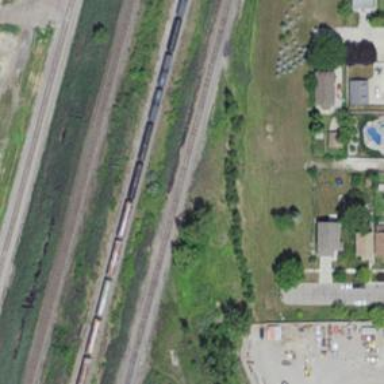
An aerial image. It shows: Abandoned railway.